The image folds the raw vibration samples of a bearing signal into a 2-D grayscale square (signal-to-image encoding). Classify the bearing condition as one of: normal, inner_race, outer_race, ball.
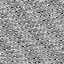
Answer: outer_race